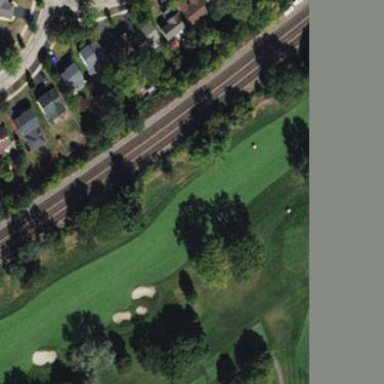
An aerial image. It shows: Well-maintained grassy area designated for golfing. It is mown fairway used for the sport of golf.